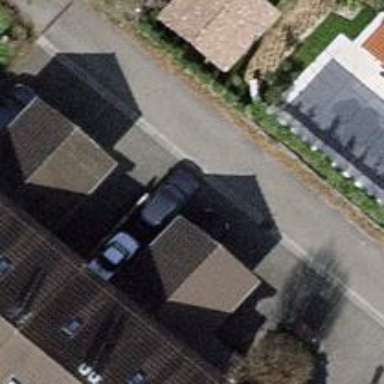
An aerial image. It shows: Asphalt road in residential area.